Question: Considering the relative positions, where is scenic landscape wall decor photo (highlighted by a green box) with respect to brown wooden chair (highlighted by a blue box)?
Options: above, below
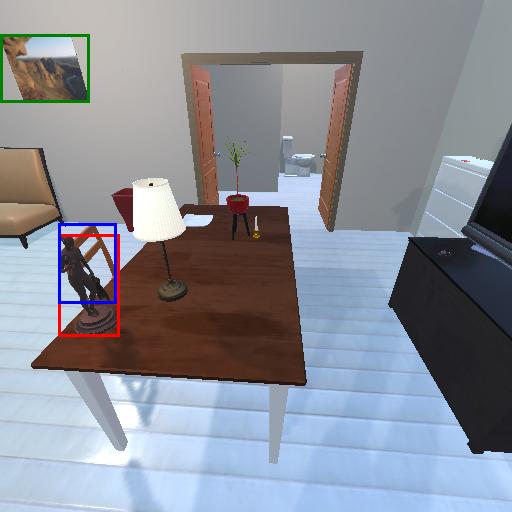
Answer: above